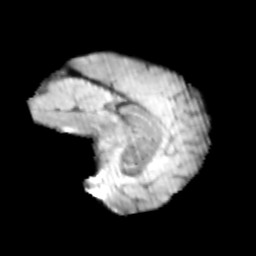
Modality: T2w
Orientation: sagittal
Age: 11
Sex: female
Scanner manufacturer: siemens
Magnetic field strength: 3 T
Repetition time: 3.8 s
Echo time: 0.07 s